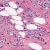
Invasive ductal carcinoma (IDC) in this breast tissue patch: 1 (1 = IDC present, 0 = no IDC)